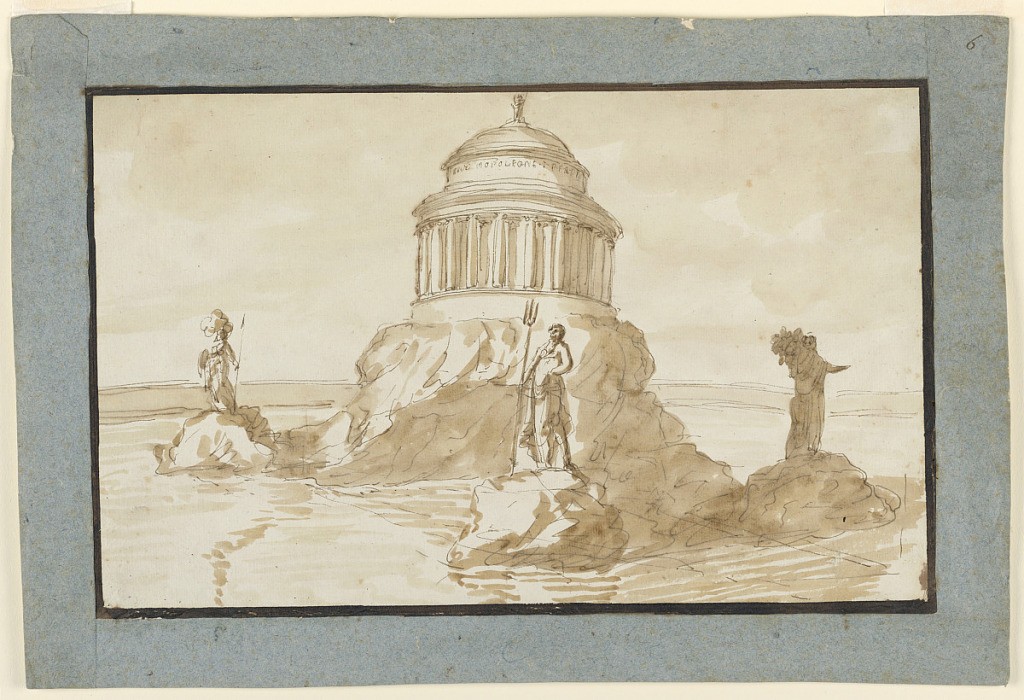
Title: Design for a Fountain in Honor of Emperor Napoleon
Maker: Giuseppe Barberi, Italian, 1746–1809
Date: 1796–1801
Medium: Pen and brown ink, brush and brown wash on off-white laid paper, lined
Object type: Drawing
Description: Horizontal rectangle. Shown obliquely from one of the statues. The enclosure of the round, probably ovoidal basin is shown at the back. In it rises a rock with four lateral lower ledges, upon which statues stand, Minerva at the front left, Neptune at right. The third visible one may represent Ceres. Upon the rock stands a circular pavilion with a colonnade and a dome, with a figure on top. Dark framing band.